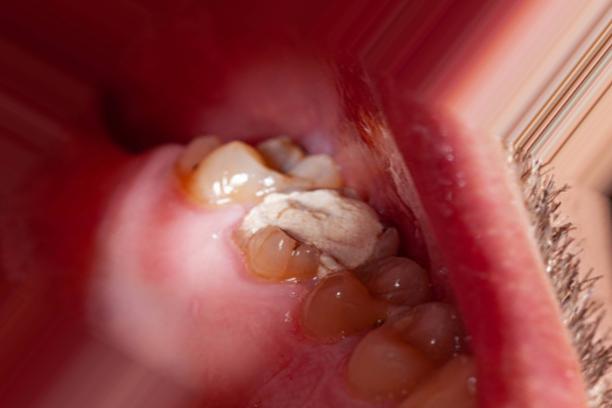
Condition: Caries